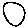
Label: circle